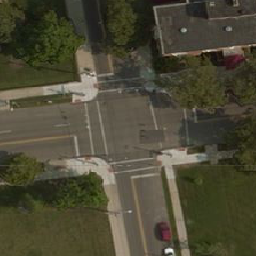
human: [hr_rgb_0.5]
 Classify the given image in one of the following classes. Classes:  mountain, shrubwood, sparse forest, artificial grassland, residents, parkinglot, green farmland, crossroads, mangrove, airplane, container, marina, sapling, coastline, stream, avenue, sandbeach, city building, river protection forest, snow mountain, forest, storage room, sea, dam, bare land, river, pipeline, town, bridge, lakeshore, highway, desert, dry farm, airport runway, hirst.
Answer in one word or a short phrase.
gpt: crossroads